Interaction volume radius: 5 \u00c5
Interaction volume height: 40 \u00c5
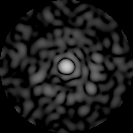
Disorder parameter: 0.8792